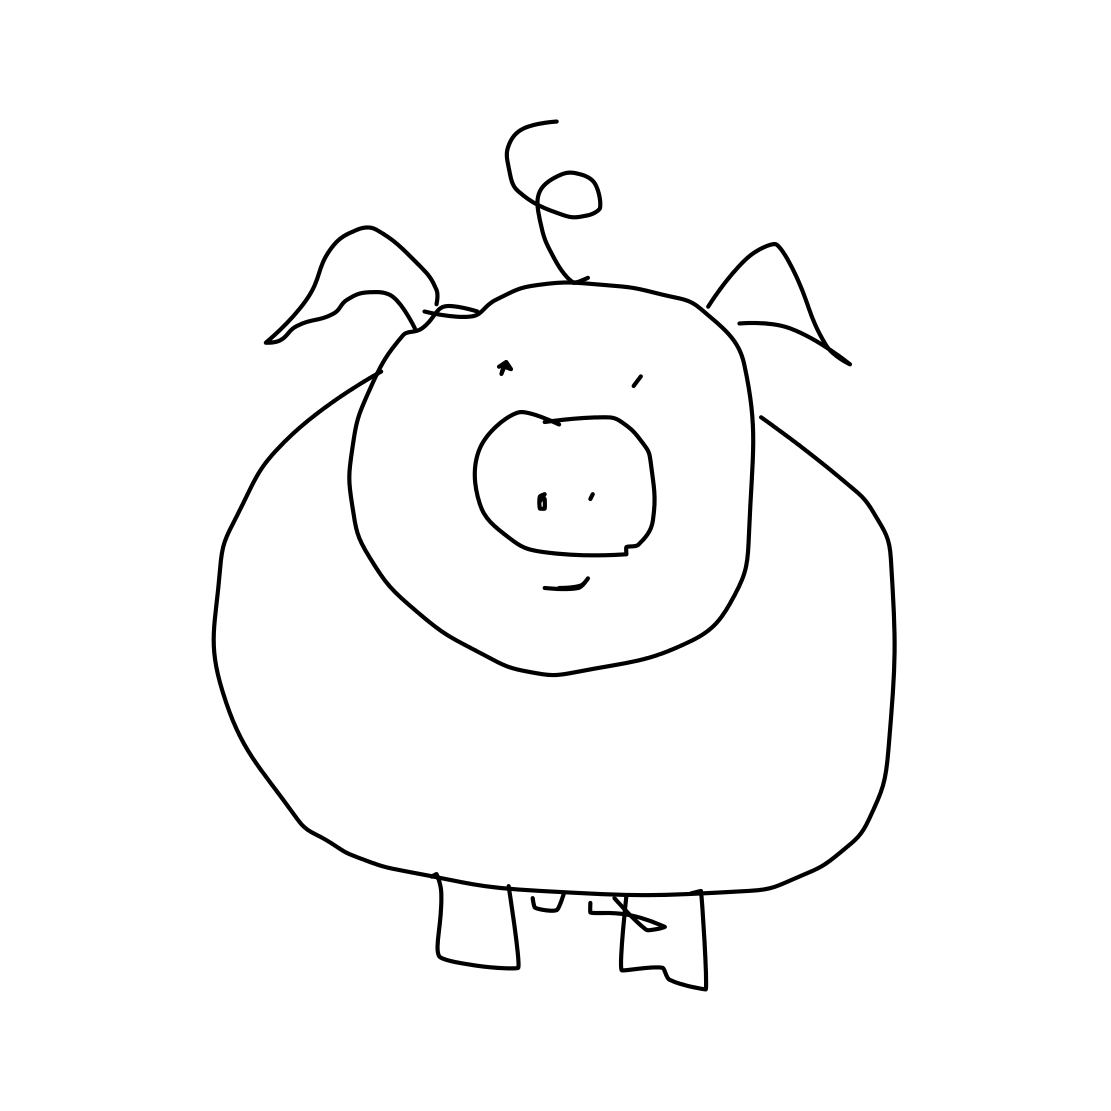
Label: pig